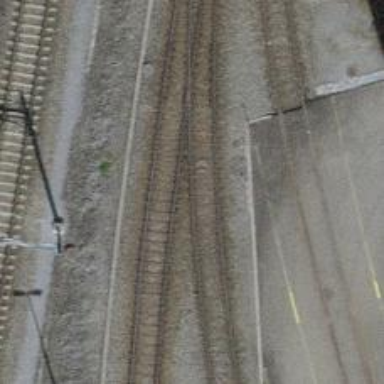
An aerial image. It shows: Single-track spur railway line.